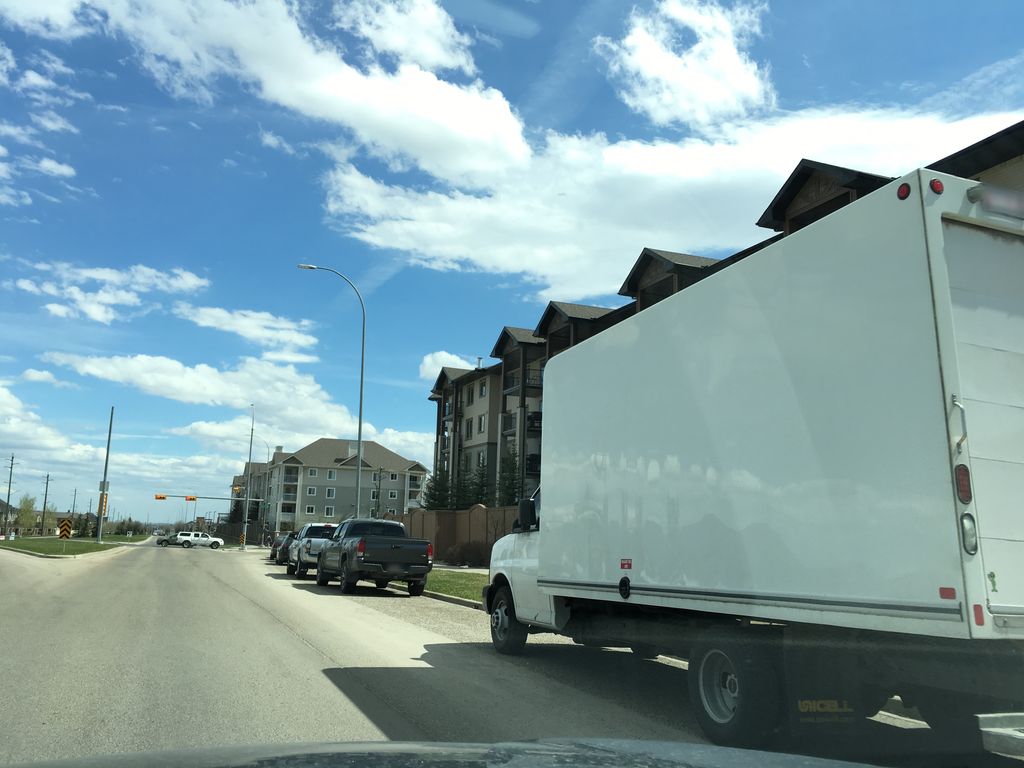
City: calgary